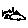
Label: bird